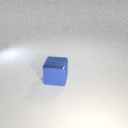
large blue metal cube